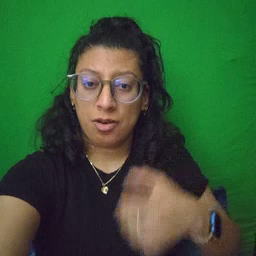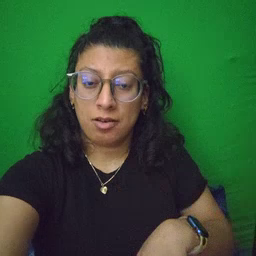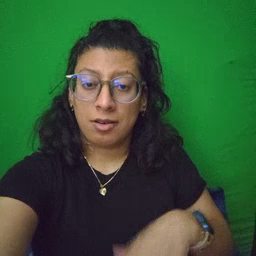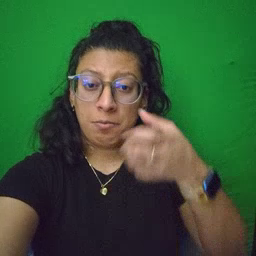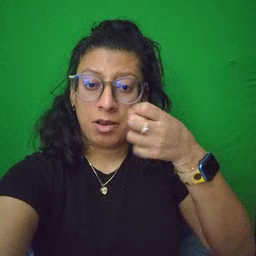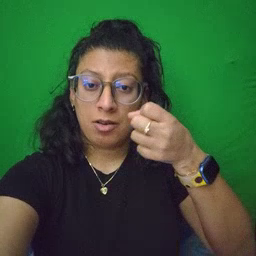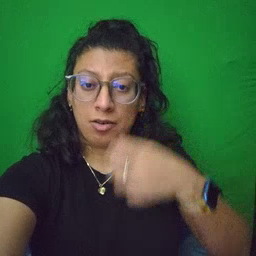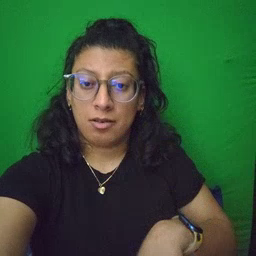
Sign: milk